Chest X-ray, PA view. Patient: 49 years old, sex F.
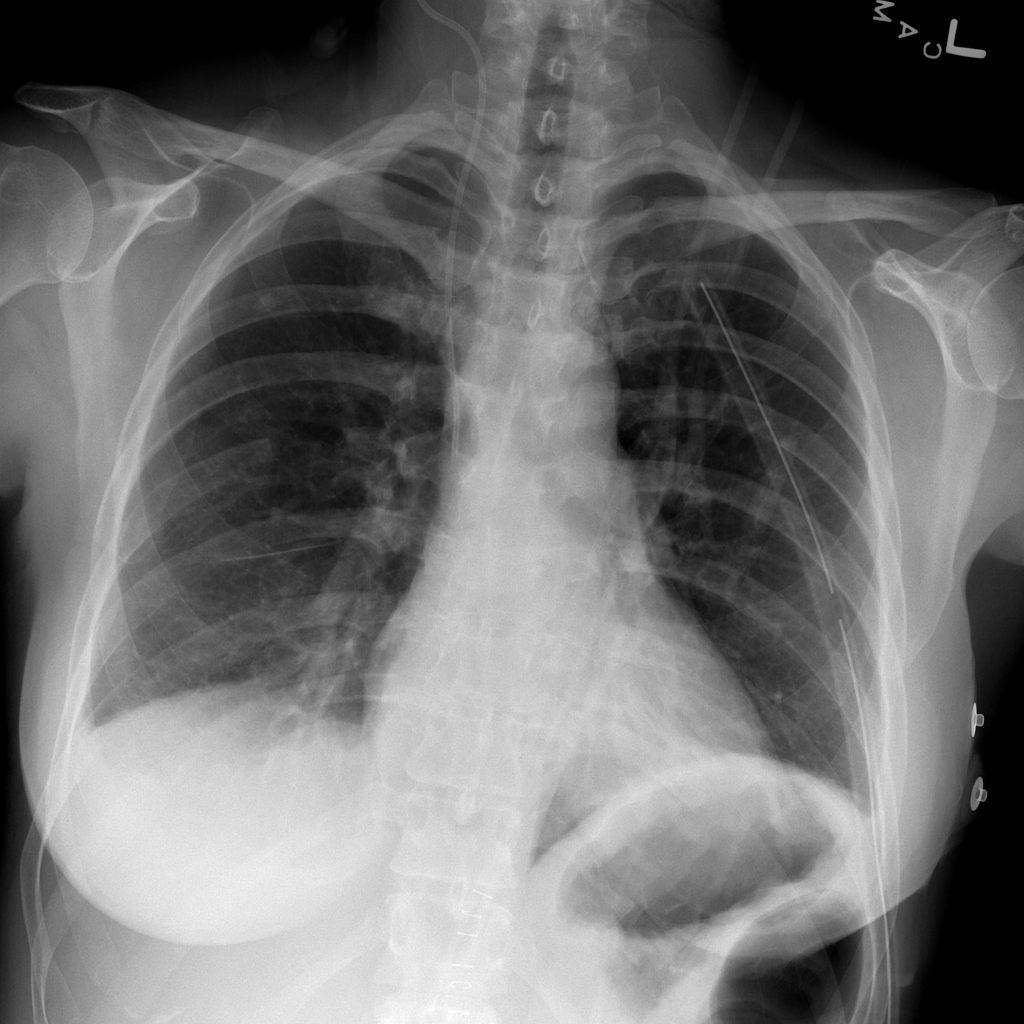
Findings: Edema, Effusion, Mass, Pneumothorax